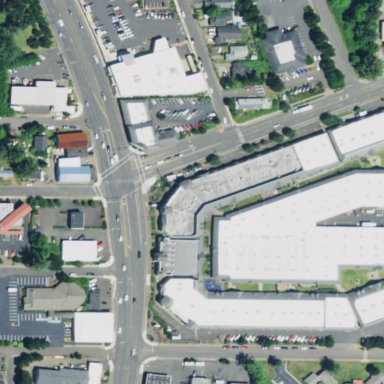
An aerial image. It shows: Retail building.